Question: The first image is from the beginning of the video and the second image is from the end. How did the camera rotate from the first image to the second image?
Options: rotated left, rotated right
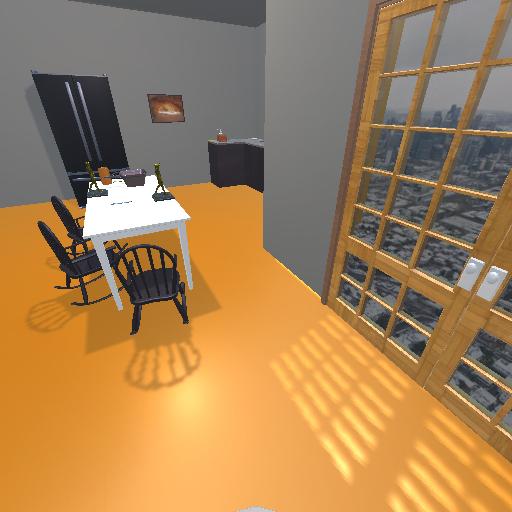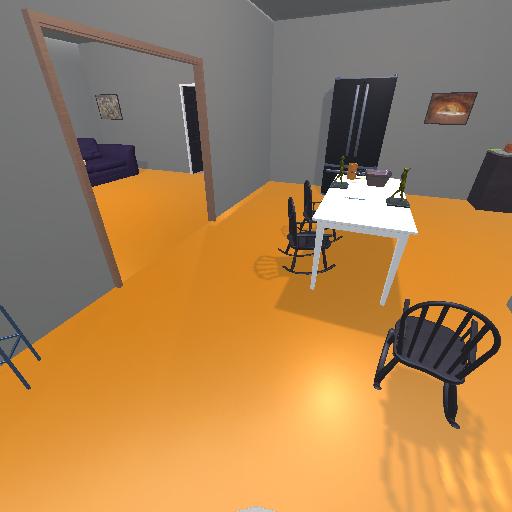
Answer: rotated left